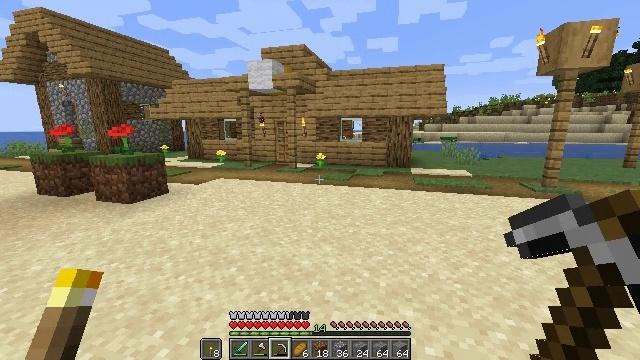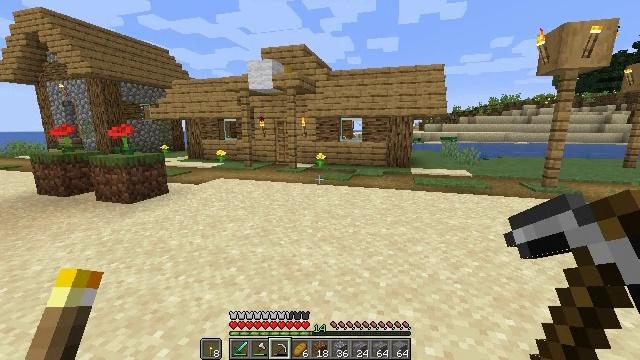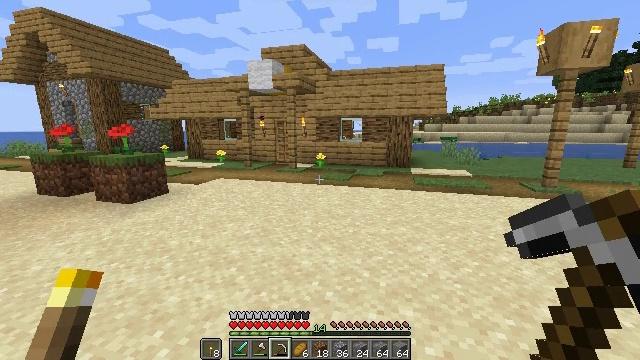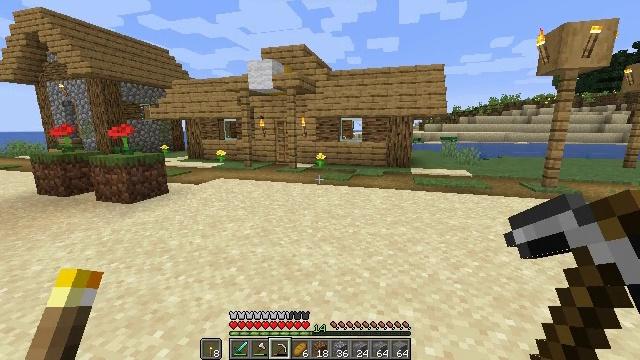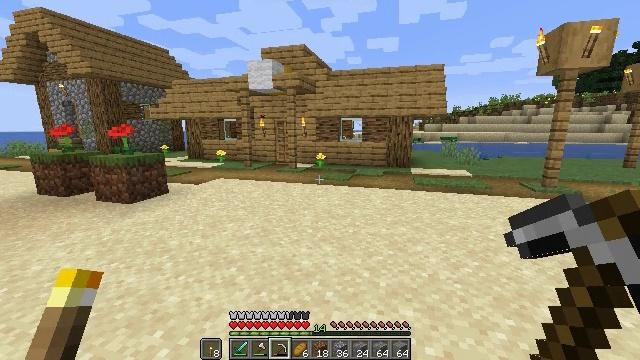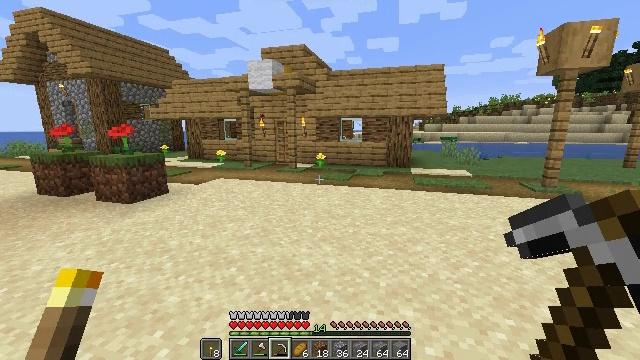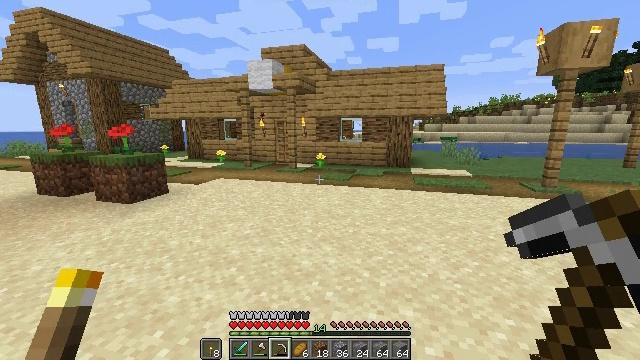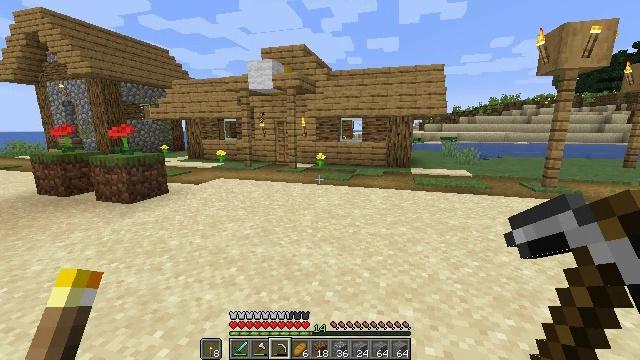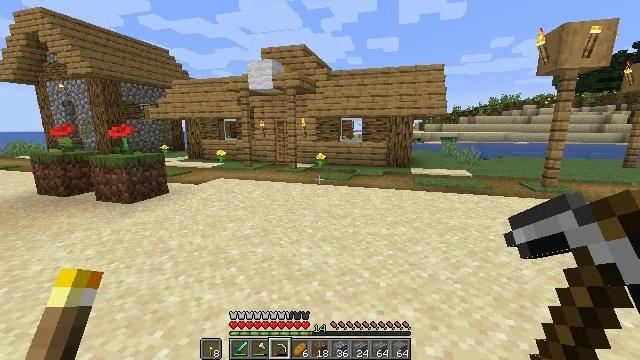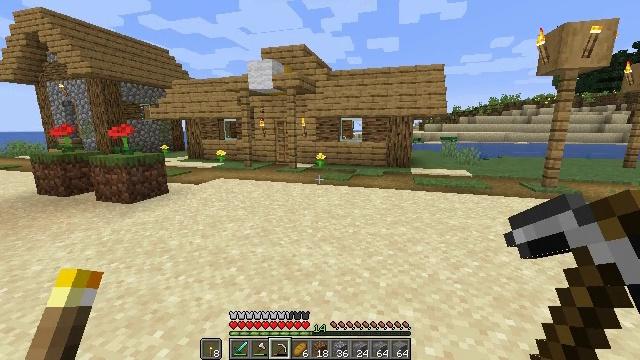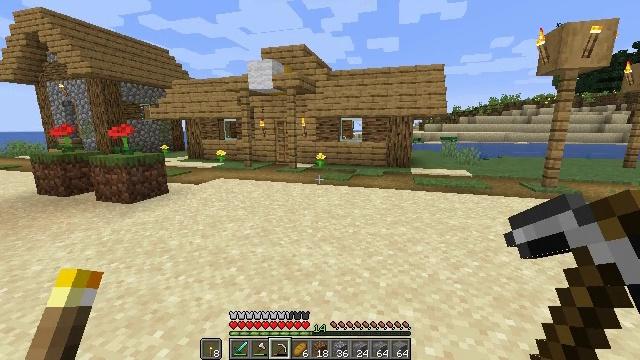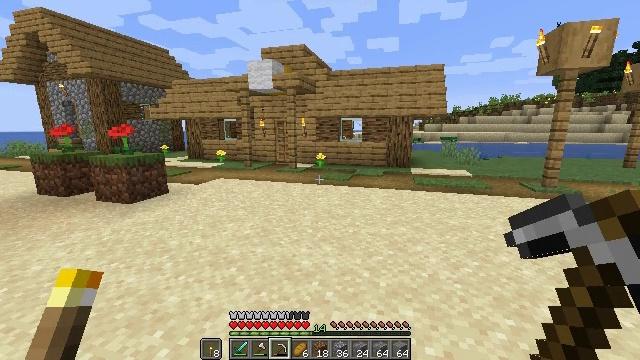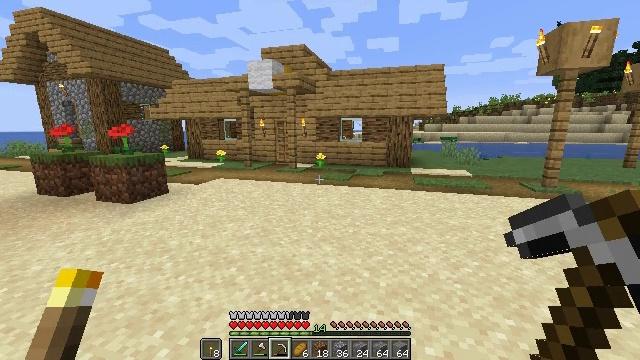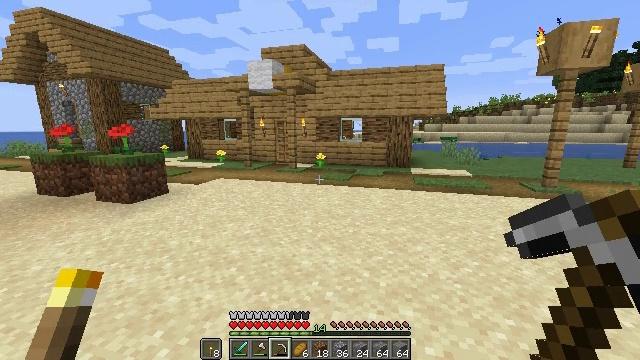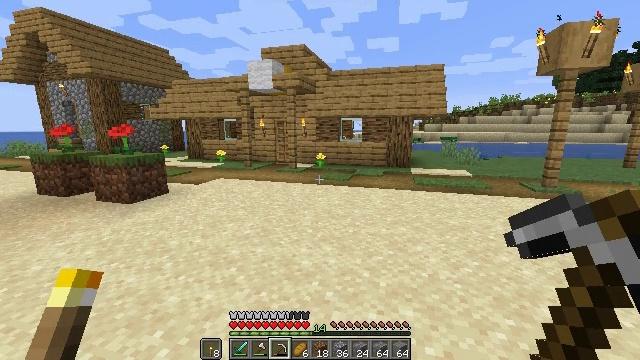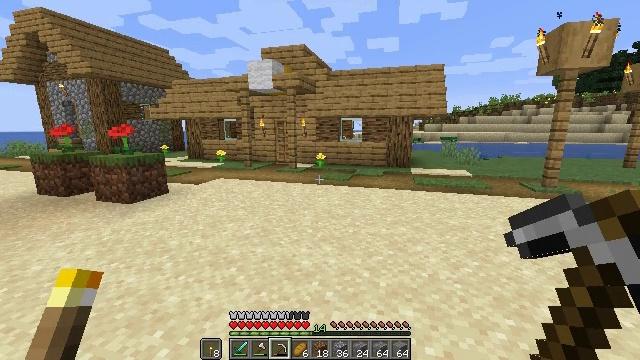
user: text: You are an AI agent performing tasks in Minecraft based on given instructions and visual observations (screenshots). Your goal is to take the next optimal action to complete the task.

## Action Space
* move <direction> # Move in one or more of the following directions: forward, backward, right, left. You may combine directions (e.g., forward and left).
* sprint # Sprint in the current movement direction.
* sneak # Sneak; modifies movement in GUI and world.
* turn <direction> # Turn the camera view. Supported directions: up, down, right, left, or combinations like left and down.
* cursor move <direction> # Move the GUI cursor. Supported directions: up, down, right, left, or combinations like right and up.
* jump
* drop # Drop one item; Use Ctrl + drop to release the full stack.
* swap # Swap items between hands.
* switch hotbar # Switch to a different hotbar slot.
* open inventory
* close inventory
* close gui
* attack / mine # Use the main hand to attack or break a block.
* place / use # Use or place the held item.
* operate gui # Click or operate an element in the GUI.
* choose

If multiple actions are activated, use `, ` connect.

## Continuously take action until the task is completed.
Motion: motion action
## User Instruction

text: Break the oak stairs.
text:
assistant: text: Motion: no_op
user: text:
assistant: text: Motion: no_op
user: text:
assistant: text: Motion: no_op
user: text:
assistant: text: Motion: no_op
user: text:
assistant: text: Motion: no_op
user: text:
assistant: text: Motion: no_op
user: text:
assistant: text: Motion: no_op
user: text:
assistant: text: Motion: no_op
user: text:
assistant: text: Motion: no_op
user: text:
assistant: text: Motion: no_op
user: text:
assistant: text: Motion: no_op
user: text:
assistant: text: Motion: no_op
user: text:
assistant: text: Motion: no_op
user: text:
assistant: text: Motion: no_op
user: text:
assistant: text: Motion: no_op
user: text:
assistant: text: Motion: no_op
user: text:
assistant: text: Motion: no_op
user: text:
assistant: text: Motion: no_op
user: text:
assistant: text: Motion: no_op
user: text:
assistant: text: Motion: no_op
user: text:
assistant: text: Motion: no_op
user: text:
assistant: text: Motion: no_op
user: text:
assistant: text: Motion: no_op
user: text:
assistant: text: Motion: no_op
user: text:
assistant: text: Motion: no_op
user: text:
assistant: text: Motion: no_op
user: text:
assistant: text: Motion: no_op
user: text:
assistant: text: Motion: no_op
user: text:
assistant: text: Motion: no_op
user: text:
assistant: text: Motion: no_op